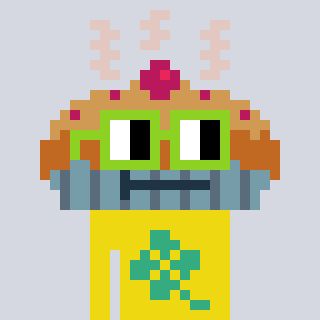
a pixel art character with square light green glasses, a pie-shaped head and a yellow-colored body on a cool background